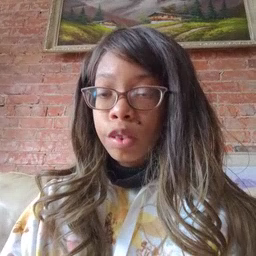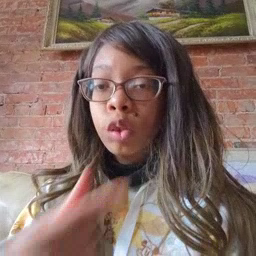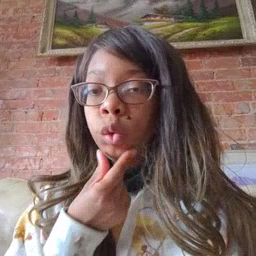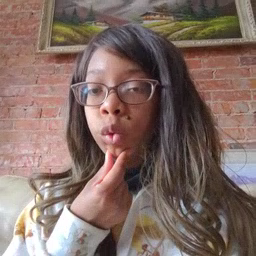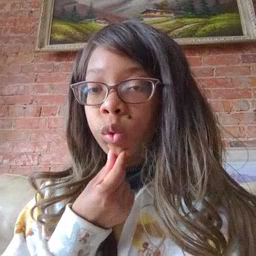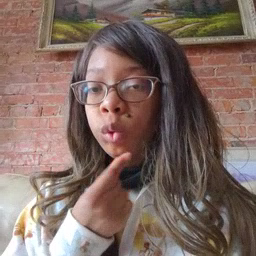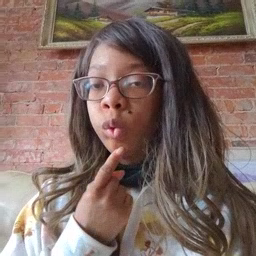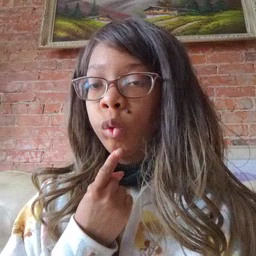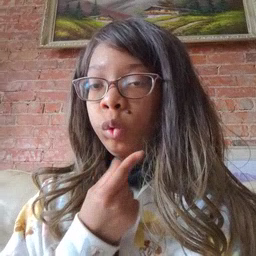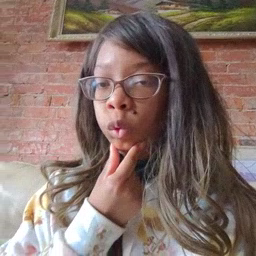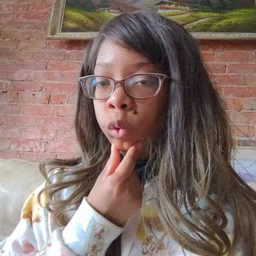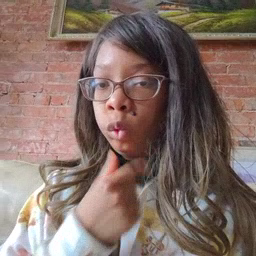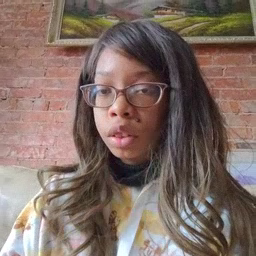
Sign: chin